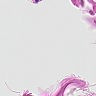
Metastatic tissue present: no